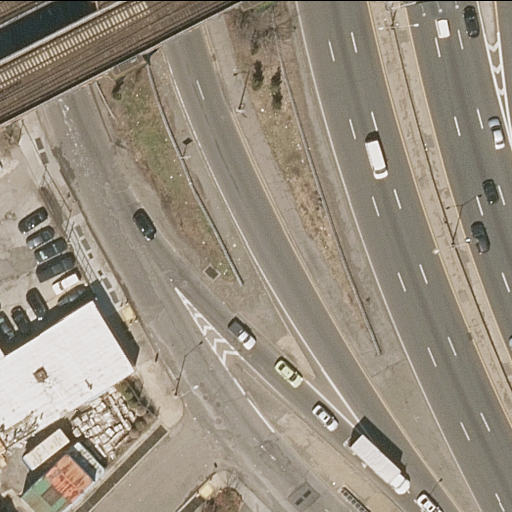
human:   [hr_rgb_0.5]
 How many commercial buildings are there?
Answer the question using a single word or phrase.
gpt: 0

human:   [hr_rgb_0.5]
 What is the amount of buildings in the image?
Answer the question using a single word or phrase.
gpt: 1

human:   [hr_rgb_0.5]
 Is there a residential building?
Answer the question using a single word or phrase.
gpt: yes

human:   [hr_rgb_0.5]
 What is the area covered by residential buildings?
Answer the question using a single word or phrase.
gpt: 177m2

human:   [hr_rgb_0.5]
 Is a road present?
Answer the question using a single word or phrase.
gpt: yes

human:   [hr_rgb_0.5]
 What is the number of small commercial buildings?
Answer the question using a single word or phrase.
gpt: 0

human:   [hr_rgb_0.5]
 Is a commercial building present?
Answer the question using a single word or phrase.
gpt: no

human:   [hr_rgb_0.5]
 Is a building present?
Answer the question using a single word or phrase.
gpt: yes

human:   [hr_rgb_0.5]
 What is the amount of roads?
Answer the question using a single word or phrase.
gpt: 9

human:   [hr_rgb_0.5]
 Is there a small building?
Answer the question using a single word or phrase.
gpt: no

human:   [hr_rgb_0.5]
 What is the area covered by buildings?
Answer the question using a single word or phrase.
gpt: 177m2

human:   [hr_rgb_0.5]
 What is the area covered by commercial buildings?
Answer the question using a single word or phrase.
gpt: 0m2

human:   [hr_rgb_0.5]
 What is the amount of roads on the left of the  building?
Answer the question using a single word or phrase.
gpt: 0

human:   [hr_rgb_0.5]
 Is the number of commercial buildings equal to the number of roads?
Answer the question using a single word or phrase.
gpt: no

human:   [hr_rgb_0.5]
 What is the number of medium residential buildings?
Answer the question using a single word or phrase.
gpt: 1

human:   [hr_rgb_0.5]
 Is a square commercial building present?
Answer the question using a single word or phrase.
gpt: no

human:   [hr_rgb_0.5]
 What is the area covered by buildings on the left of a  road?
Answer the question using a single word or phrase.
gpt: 177m2

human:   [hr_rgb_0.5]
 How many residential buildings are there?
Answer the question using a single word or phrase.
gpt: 1

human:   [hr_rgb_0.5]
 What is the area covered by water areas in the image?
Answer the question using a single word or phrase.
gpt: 0m2

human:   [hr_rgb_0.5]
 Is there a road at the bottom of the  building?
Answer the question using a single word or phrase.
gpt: yes

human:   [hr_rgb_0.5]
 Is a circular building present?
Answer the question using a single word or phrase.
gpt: no

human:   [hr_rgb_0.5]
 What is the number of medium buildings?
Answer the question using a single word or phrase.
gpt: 1

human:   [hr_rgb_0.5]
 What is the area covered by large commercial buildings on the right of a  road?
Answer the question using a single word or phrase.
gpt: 0m2

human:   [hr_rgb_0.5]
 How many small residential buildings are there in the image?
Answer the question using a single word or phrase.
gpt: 0

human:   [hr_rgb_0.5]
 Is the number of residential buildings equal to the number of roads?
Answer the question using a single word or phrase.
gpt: no

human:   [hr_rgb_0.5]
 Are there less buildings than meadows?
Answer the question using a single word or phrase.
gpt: no

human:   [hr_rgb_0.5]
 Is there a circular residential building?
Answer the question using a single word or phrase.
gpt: no

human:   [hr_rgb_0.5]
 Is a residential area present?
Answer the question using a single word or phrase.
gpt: no

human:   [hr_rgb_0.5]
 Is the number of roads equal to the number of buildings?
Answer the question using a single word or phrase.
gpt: no

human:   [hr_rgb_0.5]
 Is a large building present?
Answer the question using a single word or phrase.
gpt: no

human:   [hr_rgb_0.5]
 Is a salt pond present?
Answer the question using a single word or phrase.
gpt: no

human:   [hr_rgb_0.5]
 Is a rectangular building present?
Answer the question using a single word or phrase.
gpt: no

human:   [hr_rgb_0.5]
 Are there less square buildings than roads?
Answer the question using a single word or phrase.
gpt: yes

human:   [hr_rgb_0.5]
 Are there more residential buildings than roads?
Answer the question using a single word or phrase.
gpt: no

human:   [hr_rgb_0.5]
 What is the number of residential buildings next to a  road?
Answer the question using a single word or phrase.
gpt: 1

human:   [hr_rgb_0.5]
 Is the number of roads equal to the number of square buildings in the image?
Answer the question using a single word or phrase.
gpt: no

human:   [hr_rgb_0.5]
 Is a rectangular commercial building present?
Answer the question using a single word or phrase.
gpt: no

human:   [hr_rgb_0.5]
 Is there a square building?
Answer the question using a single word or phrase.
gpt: no

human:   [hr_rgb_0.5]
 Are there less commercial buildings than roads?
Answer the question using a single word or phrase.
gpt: yes

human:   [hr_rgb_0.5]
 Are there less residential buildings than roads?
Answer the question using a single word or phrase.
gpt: yes

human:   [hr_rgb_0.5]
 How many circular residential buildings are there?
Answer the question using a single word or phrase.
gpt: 0

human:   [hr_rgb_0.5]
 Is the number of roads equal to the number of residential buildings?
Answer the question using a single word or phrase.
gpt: no

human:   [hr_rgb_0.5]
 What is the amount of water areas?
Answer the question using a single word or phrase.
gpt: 0

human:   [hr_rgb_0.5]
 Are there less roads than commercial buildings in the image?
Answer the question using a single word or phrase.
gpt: no

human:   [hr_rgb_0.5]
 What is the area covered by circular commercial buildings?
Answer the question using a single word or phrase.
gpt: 0m2

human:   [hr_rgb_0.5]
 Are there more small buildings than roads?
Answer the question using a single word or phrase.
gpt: no

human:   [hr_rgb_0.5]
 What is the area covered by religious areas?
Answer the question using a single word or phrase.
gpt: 0m2

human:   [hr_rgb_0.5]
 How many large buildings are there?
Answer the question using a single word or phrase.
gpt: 0

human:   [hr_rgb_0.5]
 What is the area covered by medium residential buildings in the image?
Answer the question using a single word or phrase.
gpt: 177m2

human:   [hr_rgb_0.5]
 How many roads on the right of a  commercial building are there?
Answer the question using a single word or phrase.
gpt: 0

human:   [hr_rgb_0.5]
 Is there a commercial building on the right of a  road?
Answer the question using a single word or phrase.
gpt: no

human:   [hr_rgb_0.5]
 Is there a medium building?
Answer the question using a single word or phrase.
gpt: yes

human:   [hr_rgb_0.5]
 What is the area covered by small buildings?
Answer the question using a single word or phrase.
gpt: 0m2

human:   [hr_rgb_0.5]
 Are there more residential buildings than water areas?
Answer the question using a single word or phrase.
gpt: yes

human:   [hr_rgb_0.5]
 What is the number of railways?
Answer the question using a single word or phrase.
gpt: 0

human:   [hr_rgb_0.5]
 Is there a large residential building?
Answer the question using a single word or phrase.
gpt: no

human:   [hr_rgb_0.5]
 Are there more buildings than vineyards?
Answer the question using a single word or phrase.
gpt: yes

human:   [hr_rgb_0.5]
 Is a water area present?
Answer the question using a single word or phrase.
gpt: no

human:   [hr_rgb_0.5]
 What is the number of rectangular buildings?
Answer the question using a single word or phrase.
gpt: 0

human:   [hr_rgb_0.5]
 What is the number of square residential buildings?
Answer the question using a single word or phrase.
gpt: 0

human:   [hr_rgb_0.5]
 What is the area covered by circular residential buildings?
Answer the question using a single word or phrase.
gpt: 0m2

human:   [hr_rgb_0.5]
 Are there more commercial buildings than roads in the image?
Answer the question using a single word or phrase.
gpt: no

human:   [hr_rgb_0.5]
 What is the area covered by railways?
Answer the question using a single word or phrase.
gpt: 0m2

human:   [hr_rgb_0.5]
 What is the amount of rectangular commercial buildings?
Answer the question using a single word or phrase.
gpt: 0